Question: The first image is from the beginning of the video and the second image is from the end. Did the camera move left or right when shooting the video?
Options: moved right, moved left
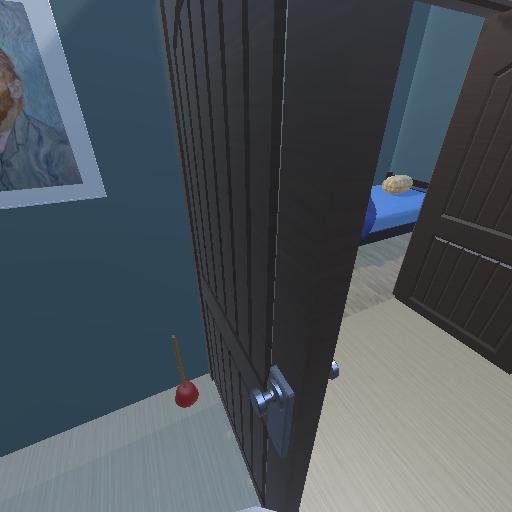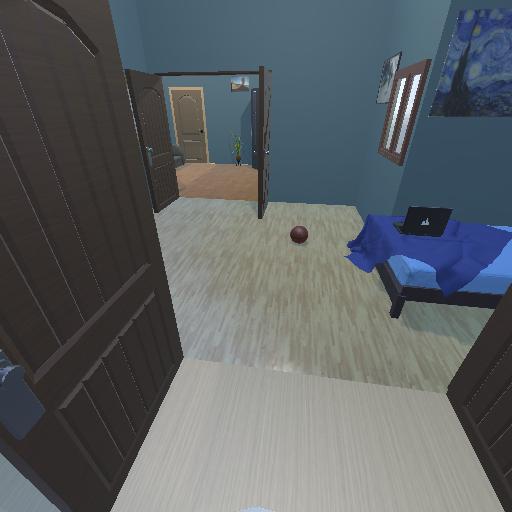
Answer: moved right